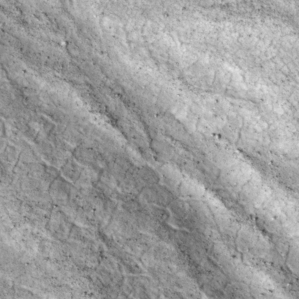
Label: non_frost